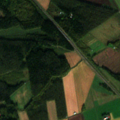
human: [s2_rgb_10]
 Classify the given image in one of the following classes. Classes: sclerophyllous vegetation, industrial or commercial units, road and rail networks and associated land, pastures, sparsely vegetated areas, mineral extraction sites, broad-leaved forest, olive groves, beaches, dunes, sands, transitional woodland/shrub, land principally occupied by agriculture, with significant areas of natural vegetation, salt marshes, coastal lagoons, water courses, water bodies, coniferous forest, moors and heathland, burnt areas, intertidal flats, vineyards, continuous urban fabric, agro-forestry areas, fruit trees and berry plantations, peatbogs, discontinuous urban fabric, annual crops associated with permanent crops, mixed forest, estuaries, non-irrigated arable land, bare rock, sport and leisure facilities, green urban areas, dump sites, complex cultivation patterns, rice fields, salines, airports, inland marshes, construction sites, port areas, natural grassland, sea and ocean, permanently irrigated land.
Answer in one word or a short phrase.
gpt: non-irrigated arable land, land principally occupied by agriculture, with significant areas of natural vegetation, coniferous forest, mixed forest